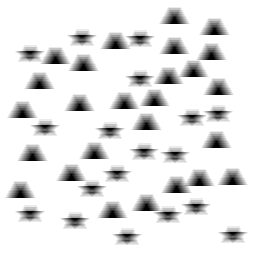
Squares: 0
Triangles: 26
Stars: 18
Total shapes: 44